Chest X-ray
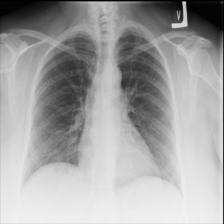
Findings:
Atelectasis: negative
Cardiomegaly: negative
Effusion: negative
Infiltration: negative
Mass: negative
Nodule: negative
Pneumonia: negative
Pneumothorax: negative
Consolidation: negative
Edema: negative
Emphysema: negative
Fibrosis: negative
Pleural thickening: negative
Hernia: negative